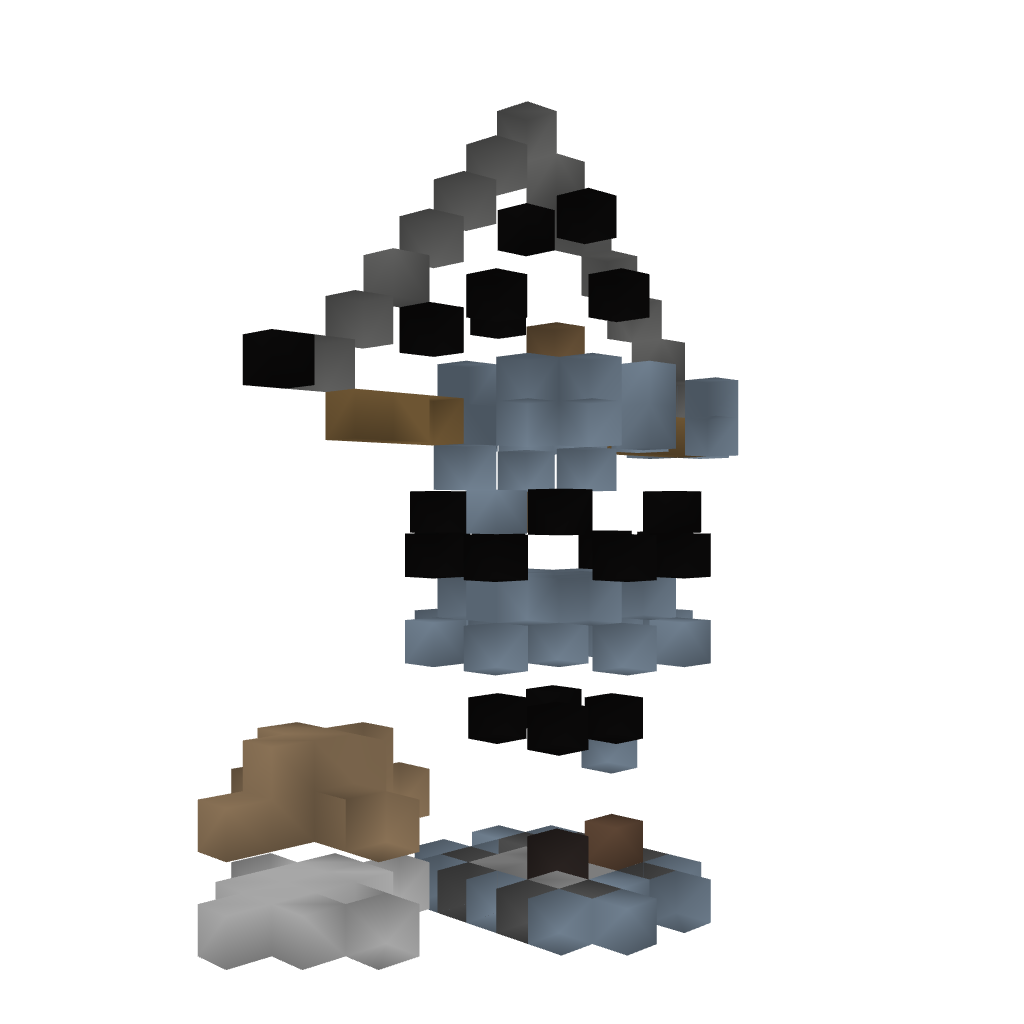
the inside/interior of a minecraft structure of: Medieval-Crane